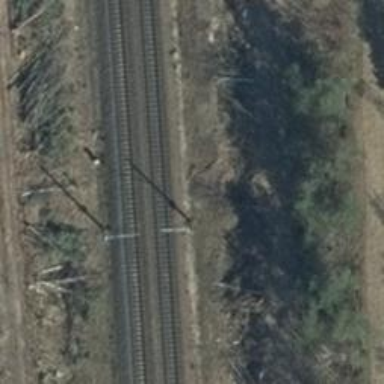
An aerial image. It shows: Milestone along the railway with catenary mast.